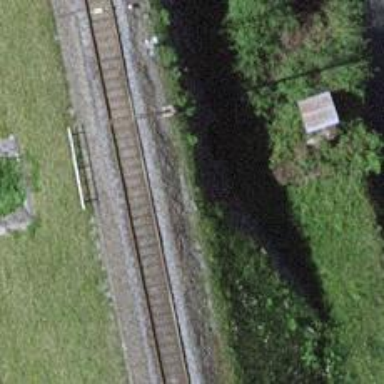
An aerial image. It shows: Retaining wall.